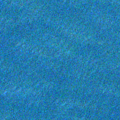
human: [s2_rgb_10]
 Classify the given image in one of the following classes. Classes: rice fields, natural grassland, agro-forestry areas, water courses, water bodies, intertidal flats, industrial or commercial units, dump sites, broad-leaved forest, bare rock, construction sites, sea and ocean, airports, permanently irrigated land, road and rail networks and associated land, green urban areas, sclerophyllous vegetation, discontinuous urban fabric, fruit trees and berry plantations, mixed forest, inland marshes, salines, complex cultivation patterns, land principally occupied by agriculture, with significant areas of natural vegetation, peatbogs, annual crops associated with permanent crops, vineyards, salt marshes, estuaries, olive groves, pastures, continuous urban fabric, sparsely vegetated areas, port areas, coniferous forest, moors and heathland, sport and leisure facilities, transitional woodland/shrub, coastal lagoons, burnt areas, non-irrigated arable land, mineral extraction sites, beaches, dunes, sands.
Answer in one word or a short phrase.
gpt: sea and ocean